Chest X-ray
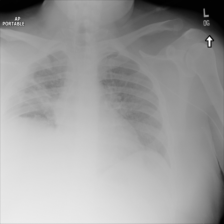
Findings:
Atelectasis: negative
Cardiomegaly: negative
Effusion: negative
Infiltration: negative
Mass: negative
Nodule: negative
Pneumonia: negative
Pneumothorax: negative
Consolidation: positive
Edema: negative
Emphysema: negative
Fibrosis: negative
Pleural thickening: negative
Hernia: negative